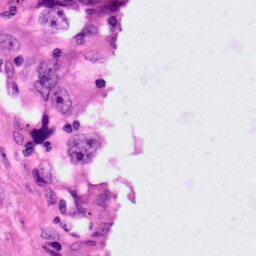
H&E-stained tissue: Lung